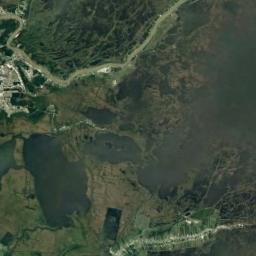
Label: wetland